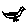
Label: bird